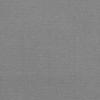
Label: dusty